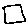
Label: square